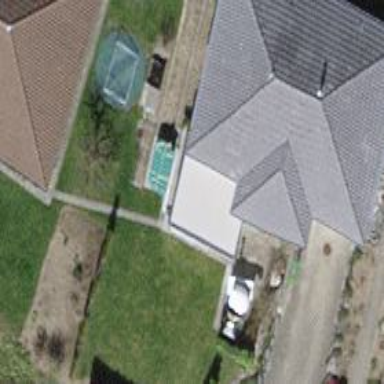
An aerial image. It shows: Detached building with hipped roof shape.